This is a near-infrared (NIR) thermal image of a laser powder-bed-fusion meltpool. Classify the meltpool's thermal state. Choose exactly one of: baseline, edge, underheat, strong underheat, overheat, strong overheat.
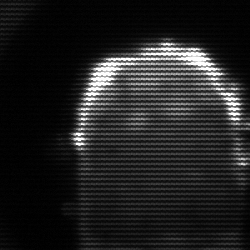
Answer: baseline